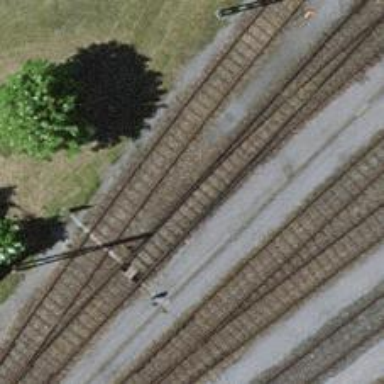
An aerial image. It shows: Railway switch.